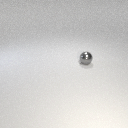
small gray metal sphere